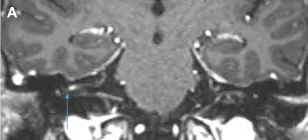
Cerebral MRI, Coronal.
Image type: radiology (mri)